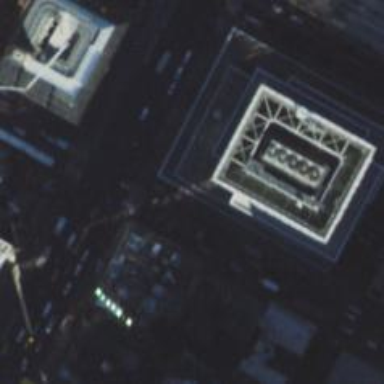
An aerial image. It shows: Building with flat concrete roof.